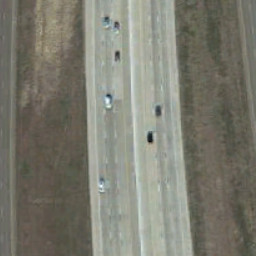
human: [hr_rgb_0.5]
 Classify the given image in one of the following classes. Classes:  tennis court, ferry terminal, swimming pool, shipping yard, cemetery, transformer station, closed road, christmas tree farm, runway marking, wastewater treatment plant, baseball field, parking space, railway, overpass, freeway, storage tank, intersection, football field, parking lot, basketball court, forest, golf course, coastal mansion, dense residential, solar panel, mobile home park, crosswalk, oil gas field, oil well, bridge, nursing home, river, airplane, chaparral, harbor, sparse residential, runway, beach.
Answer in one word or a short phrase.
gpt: freeway